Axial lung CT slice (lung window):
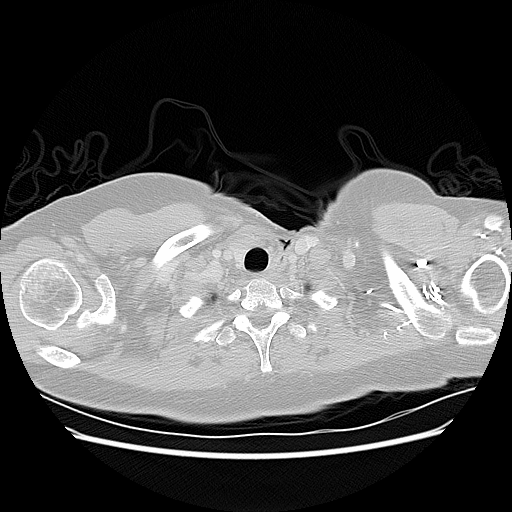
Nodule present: no